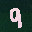
Label: 9